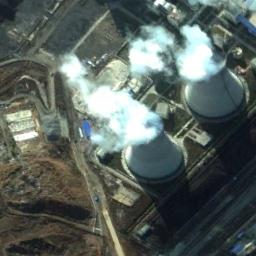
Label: thermal_power_station